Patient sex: M
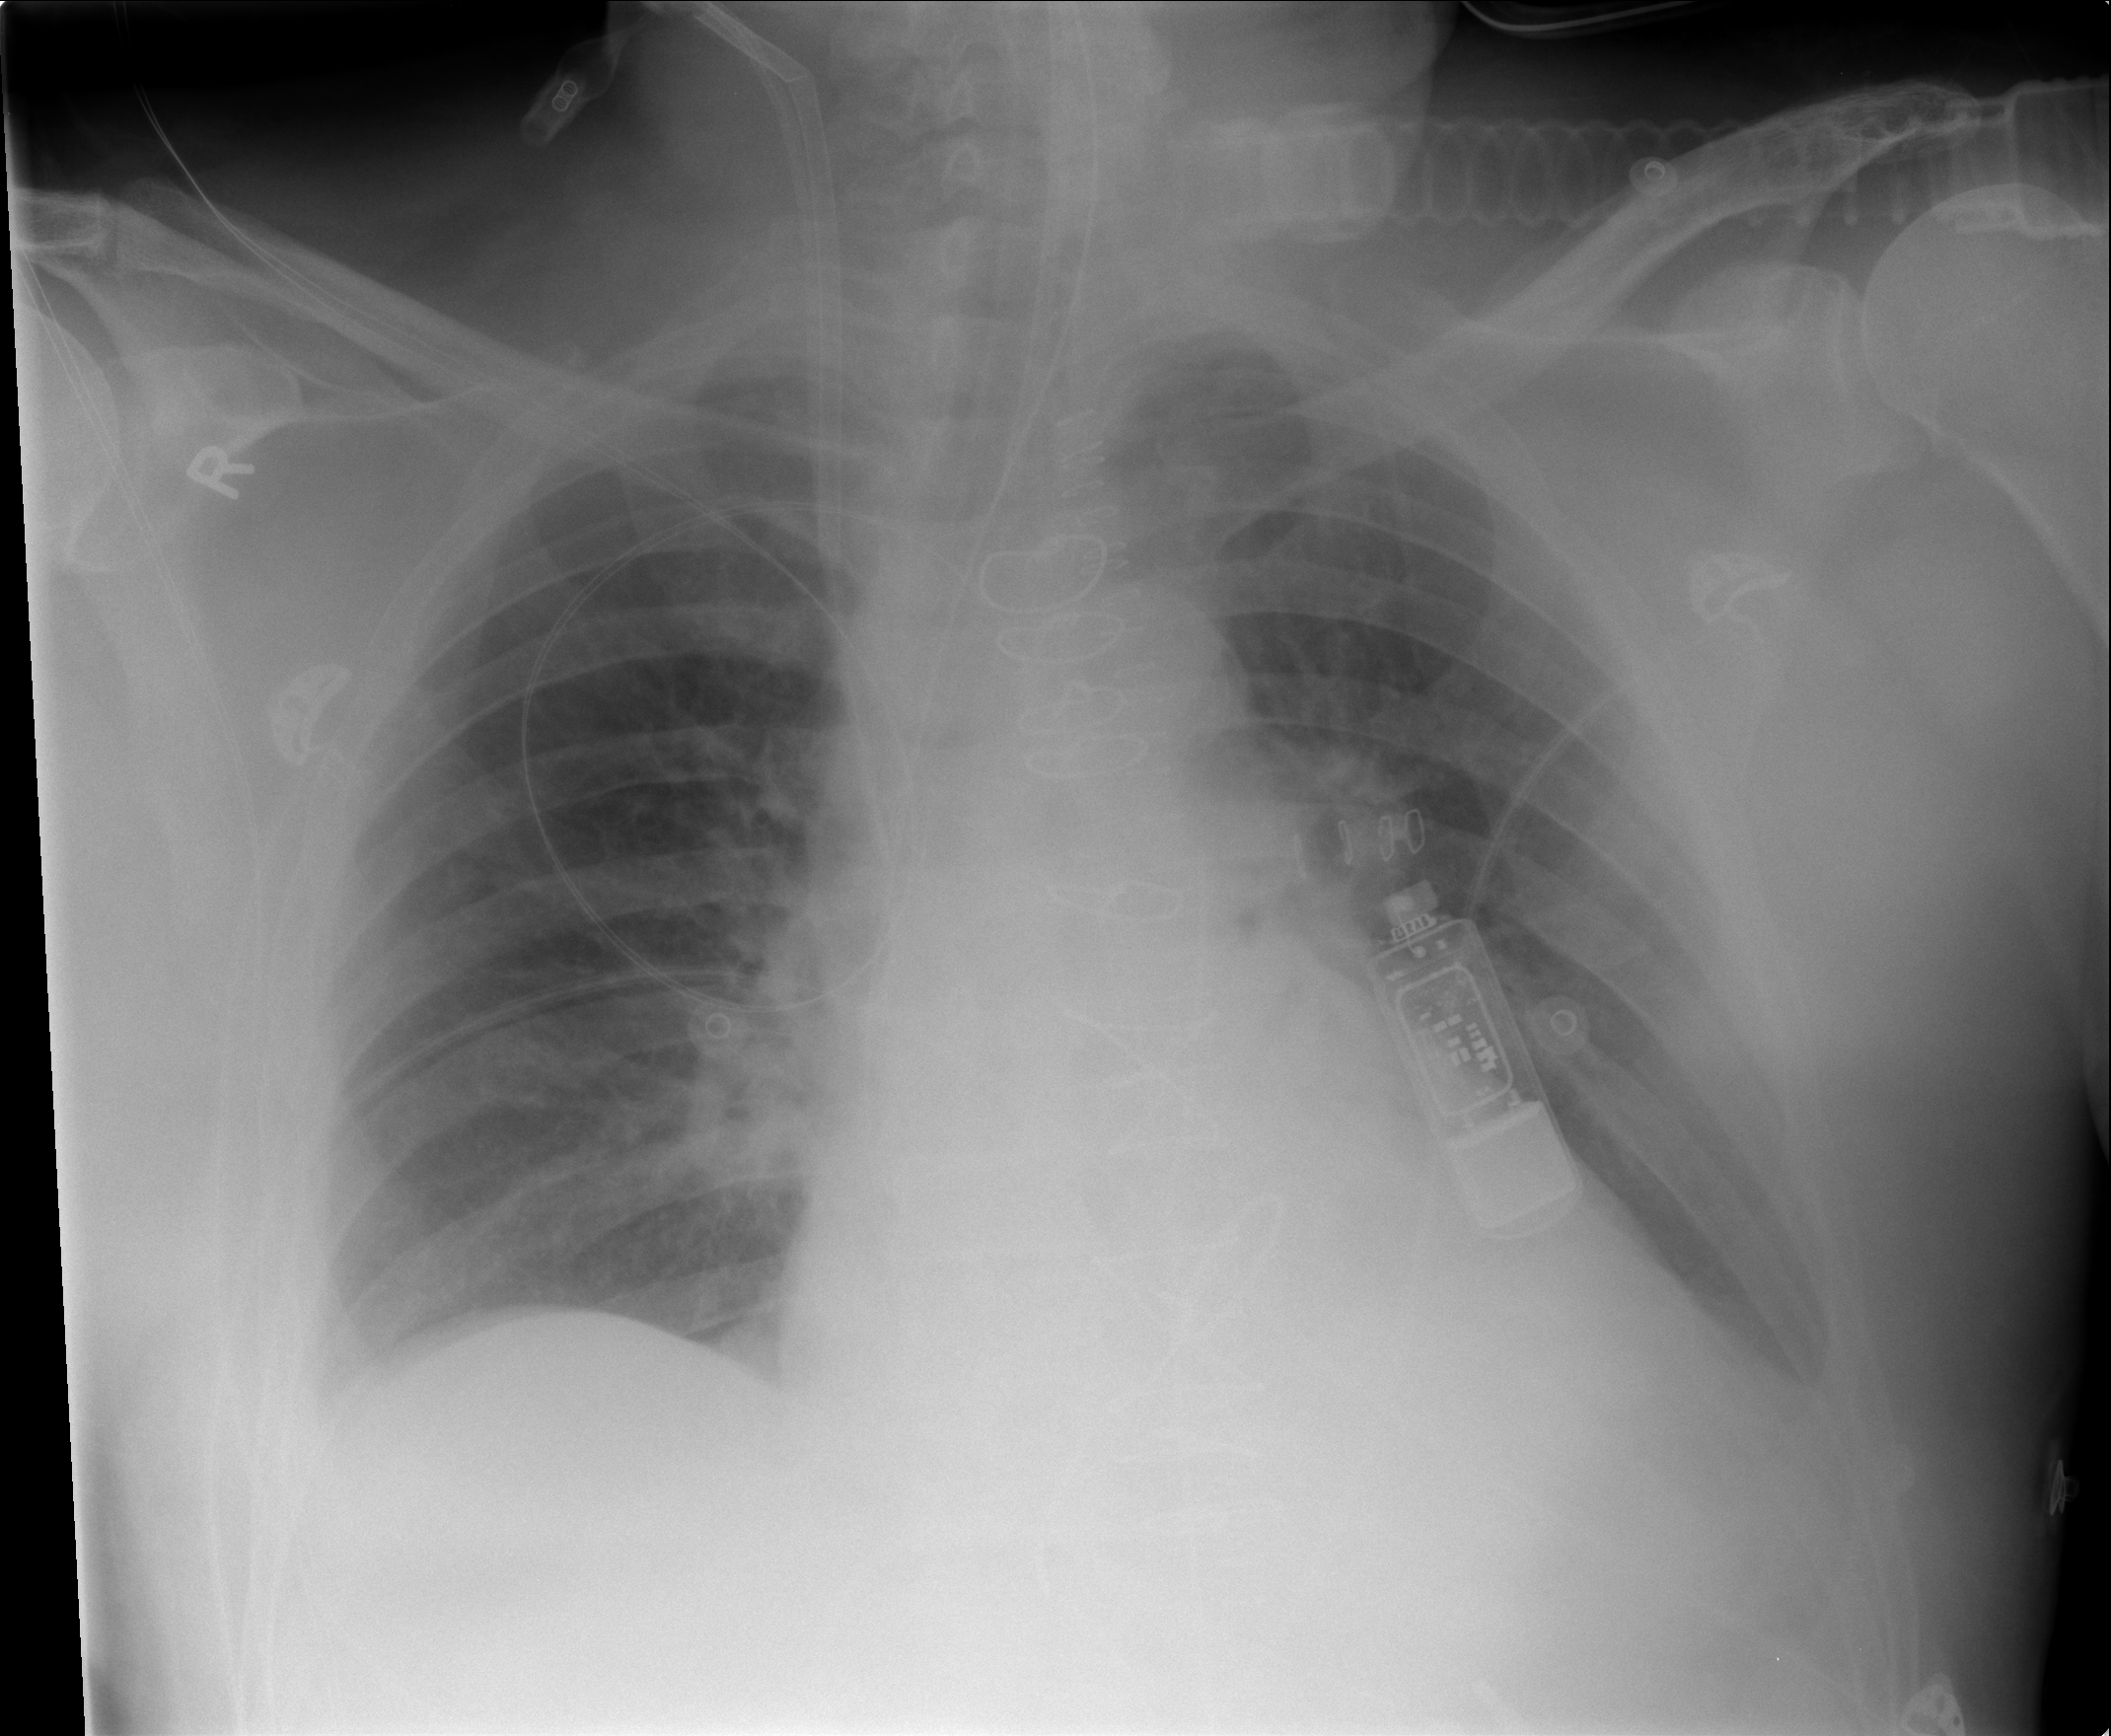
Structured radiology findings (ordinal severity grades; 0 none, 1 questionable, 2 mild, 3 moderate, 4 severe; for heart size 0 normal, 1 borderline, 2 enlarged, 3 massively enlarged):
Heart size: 0
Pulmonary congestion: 0
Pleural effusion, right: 0
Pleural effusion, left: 1
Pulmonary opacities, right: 0
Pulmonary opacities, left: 0
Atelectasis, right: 0
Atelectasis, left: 0